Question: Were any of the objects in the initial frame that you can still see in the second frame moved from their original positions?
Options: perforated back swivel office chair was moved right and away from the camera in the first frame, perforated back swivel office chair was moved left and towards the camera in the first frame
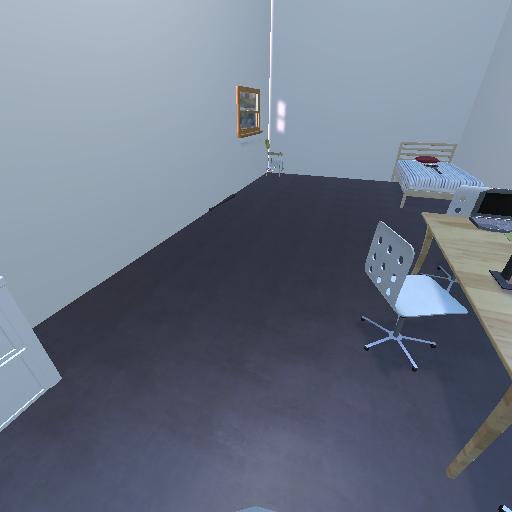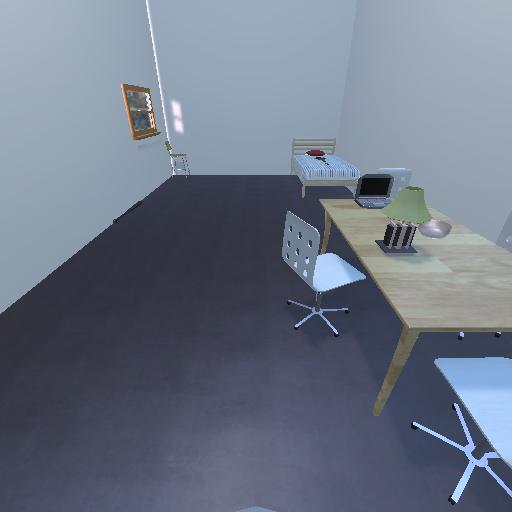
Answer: perforated back swivel office chair was moved right and away from the camera in the first frame